Field crop: maize
Growth stage: 2
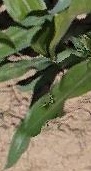
Species: maize